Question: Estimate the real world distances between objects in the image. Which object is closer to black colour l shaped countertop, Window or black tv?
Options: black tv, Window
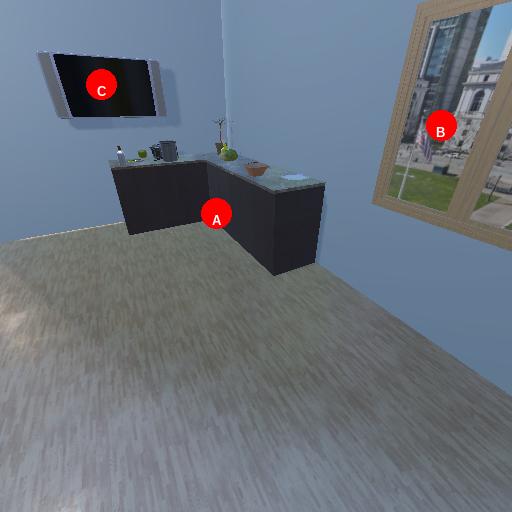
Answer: black tv